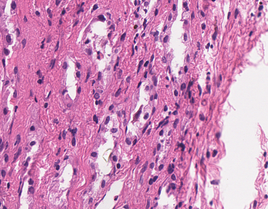
Tumor epithelial tissue: no
Tumor-associated stroma tissue: yes
Normal tissue: no